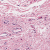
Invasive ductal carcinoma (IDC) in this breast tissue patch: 0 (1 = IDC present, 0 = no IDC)